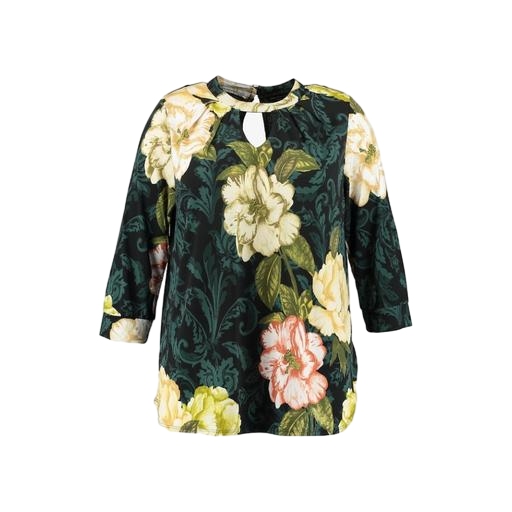
green ray floral-printed blouse, floral green shirt, green three-quarter-sleeve top only macy, white background